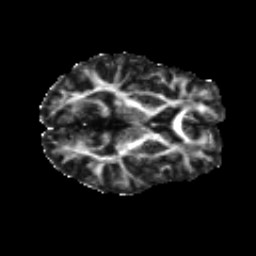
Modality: FA
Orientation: axial
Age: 34
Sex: female
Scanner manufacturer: siemens
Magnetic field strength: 3 T
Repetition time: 8.8 s
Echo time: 0.085 s